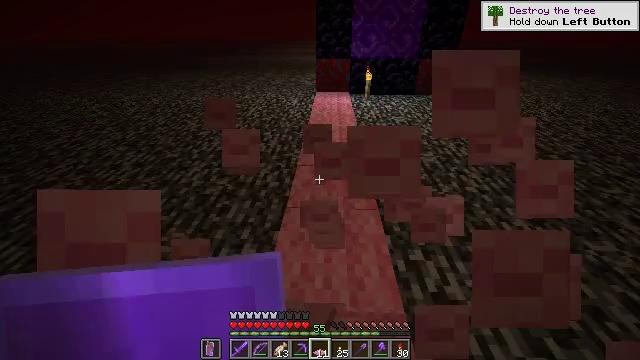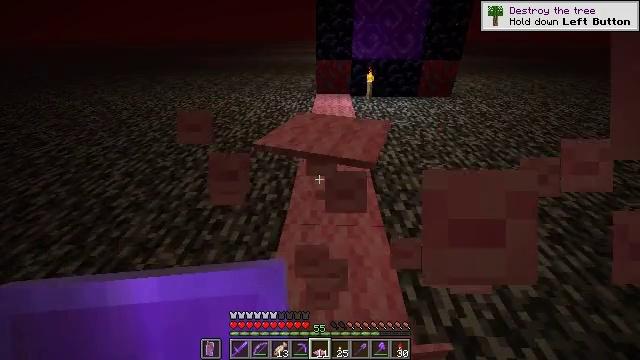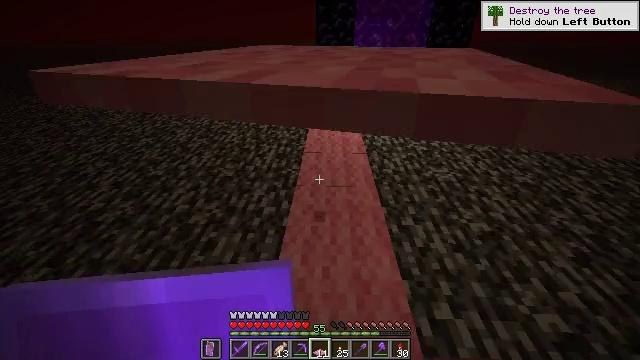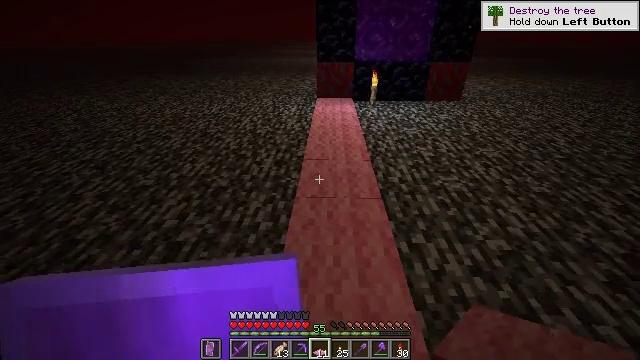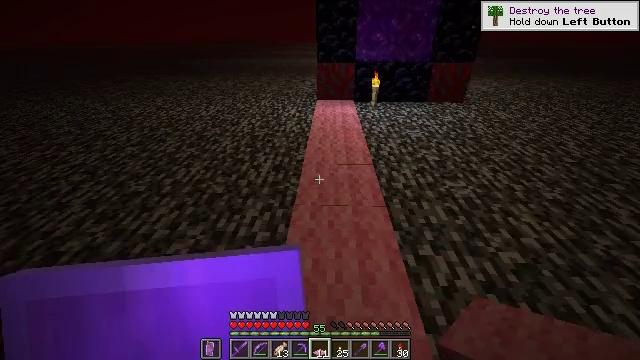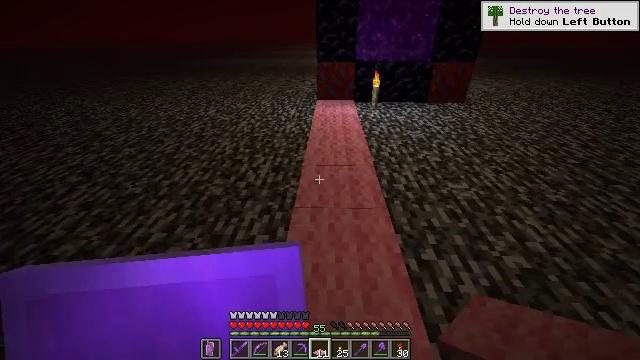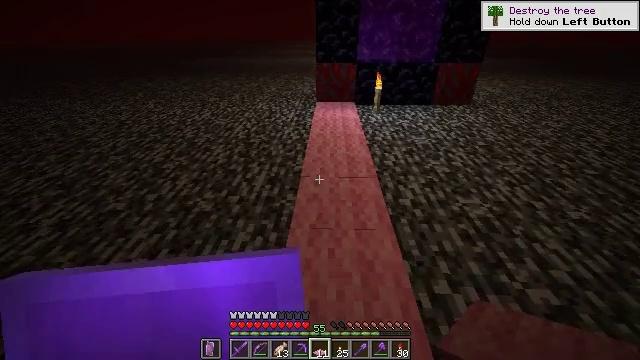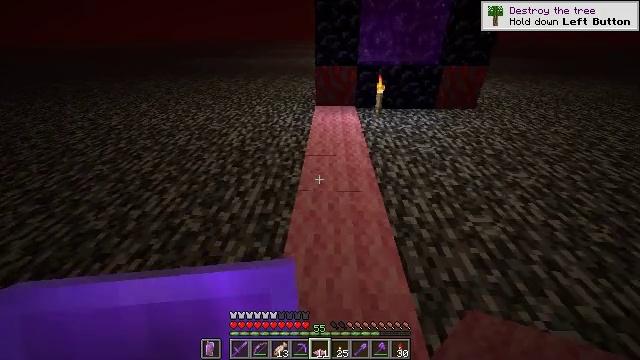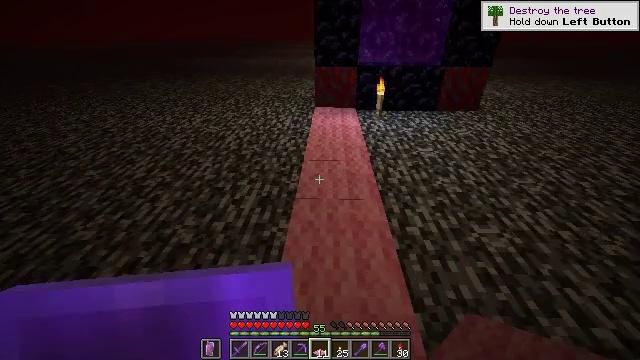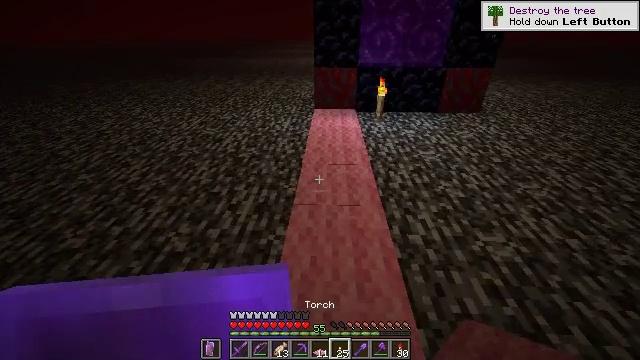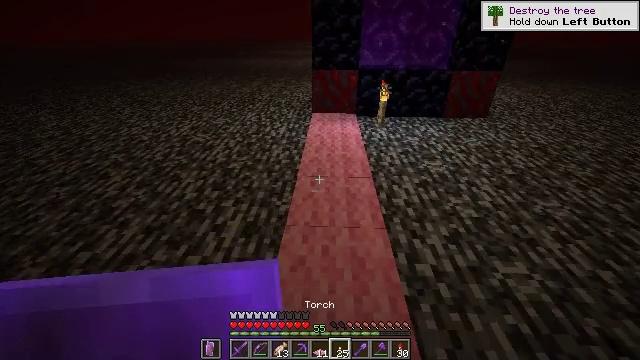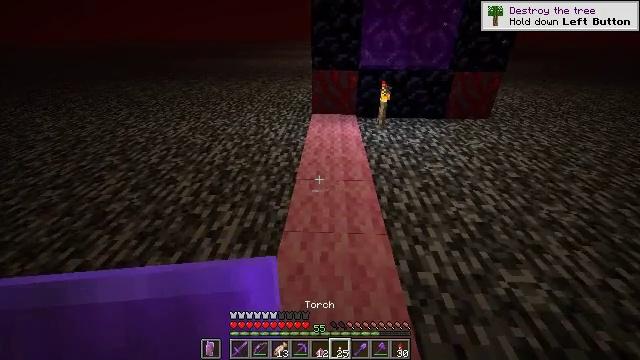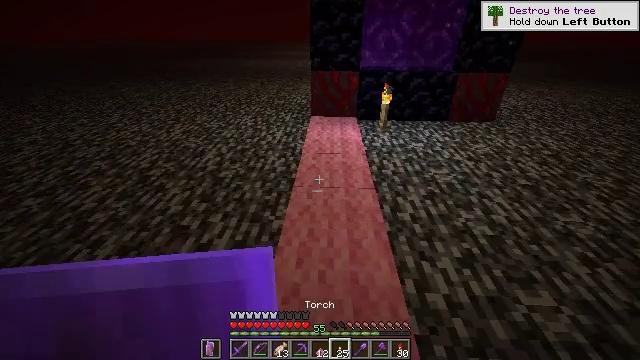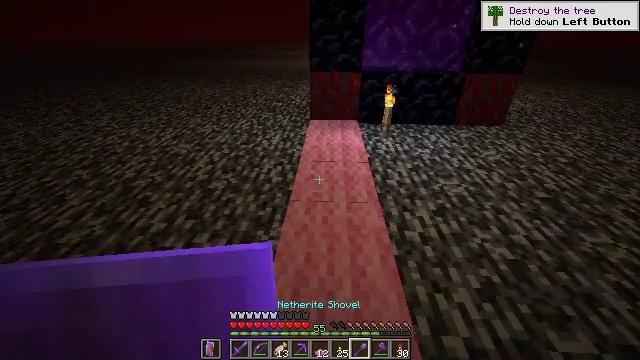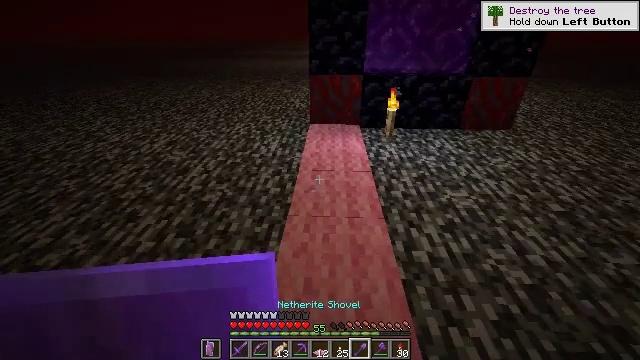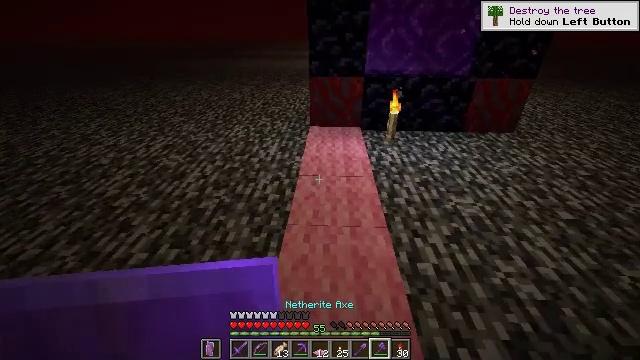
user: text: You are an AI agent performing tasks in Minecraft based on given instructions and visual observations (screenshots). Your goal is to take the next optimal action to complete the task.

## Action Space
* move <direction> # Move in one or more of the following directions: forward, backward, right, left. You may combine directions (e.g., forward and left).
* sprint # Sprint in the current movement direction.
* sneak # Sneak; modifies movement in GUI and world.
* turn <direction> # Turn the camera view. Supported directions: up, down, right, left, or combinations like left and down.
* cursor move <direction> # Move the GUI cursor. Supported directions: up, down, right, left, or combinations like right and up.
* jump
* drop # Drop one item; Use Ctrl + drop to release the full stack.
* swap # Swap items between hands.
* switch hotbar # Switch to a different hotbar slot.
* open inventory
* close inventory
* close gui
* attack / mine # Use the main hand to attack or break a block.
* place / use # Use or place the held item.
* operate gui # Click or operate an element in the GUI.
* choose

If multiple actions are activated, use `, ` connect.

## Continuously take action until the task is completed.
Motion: motion action
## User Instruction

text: Break the crimson stem to collect it.
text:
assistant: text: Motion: move forward
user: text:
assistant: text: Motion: move forward
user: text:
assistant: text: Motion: move forward
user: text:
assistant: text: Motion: move forward
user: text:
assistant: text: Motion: move forward
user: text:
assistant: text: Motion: move forward
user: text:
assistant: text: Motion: move forward
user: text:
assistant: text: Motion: move forward
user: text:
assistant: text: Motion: move forward
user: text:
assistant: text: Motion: move forward
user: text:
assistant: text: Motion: move forward
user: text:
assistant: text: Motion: move forward
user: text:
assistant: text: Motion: move forward
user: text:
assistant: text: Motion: move forward
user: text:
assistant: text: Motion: move forward
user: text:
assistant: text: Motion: move forward
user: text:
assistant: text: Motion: move forward
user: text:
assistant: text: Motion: move forward
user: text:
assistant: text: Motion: move forward
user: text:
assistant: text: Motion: move forward
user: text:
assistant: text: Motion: move forward
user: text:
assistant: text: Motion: move forward
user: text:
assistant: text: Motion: move forward
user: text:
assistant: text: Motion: move forward
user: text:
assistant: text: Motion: move forward
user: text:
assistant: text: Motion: move forward
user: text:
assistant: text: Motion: move forward
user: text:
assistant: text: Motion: move forward
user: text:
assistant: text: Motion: no_op
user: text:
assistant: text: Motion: no_op